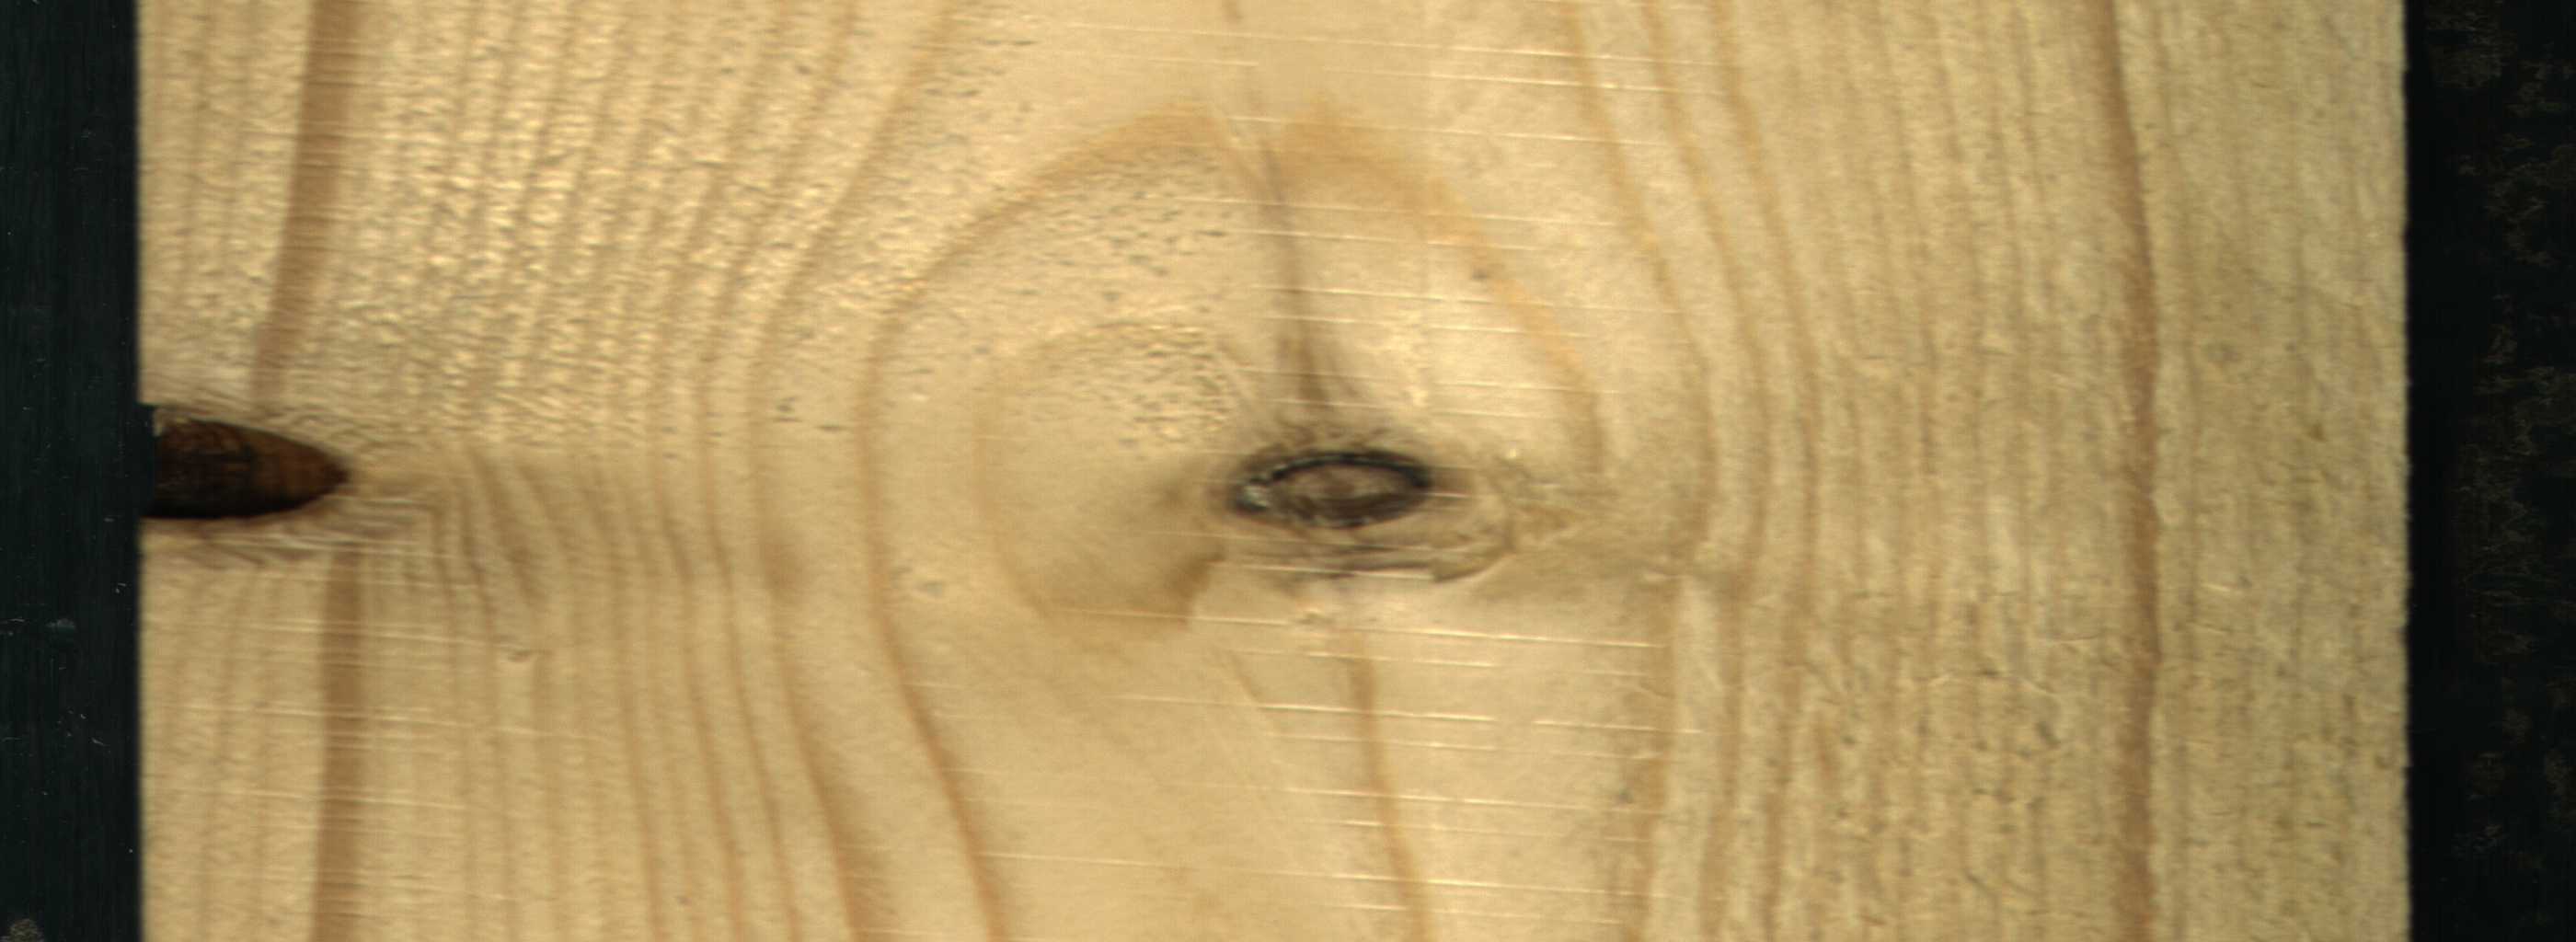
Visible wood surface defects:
Quartzity
Quartzity
Knot_missing
Dead_Knot